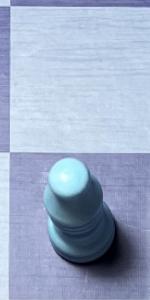
Label: Bishop_White